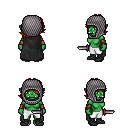
a pixel art fantasy rpg character, female body template, orc, green skin, black cape, white pants, brunette swoop hairstyle, chain hood, leather bracers, black shoes, dagger, four views (front, back, left, right), 2x2 character sprite sheet, small pixel art, hard edges, no anti-aliasing